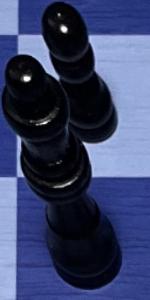
Label: Queen_Black